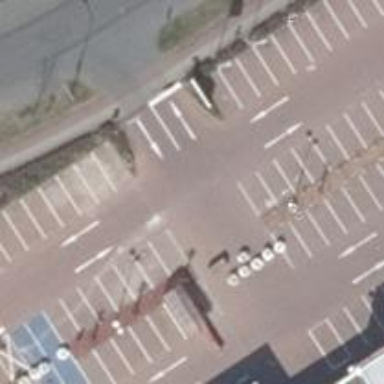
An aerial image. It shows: Parking aisle designated as service road.